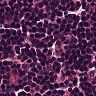
Metastatic tissue present: no